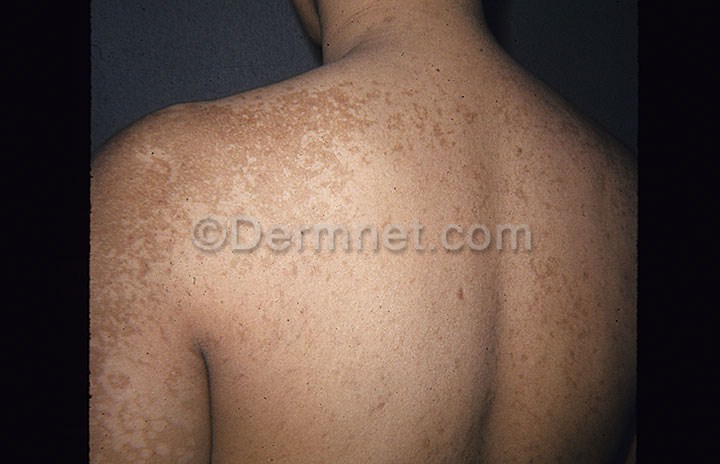
Disease: Tinea Ringworm Candidiasis and other Fungal Infections